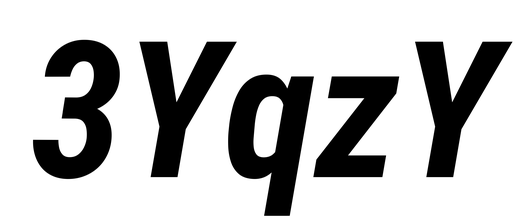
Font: Roboto-Italic_Condensed_Bold_Italic